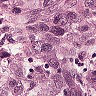
Metastatic tissue present: yes